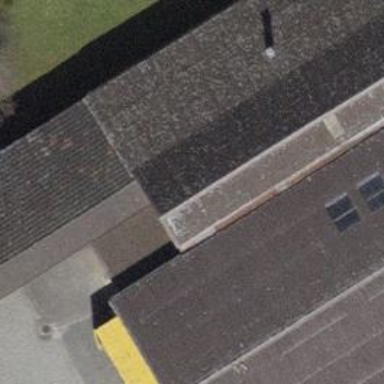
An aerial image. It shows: Industrial building.